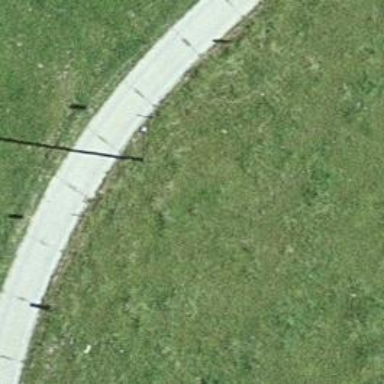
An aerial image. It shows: Minor power line.